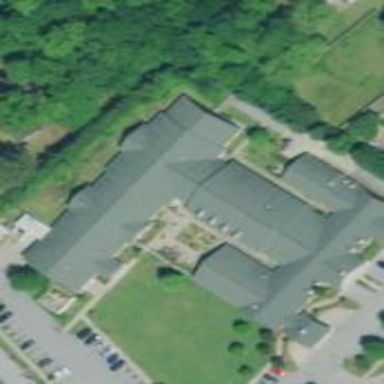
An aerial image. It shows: Nursing home building.